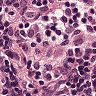
Metastatic tissue present: no